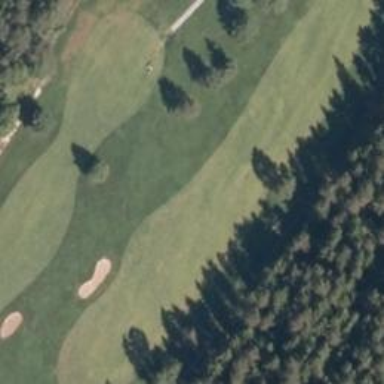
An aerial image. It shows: View of golf hole.